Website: ulta-beauty
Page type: billing-address
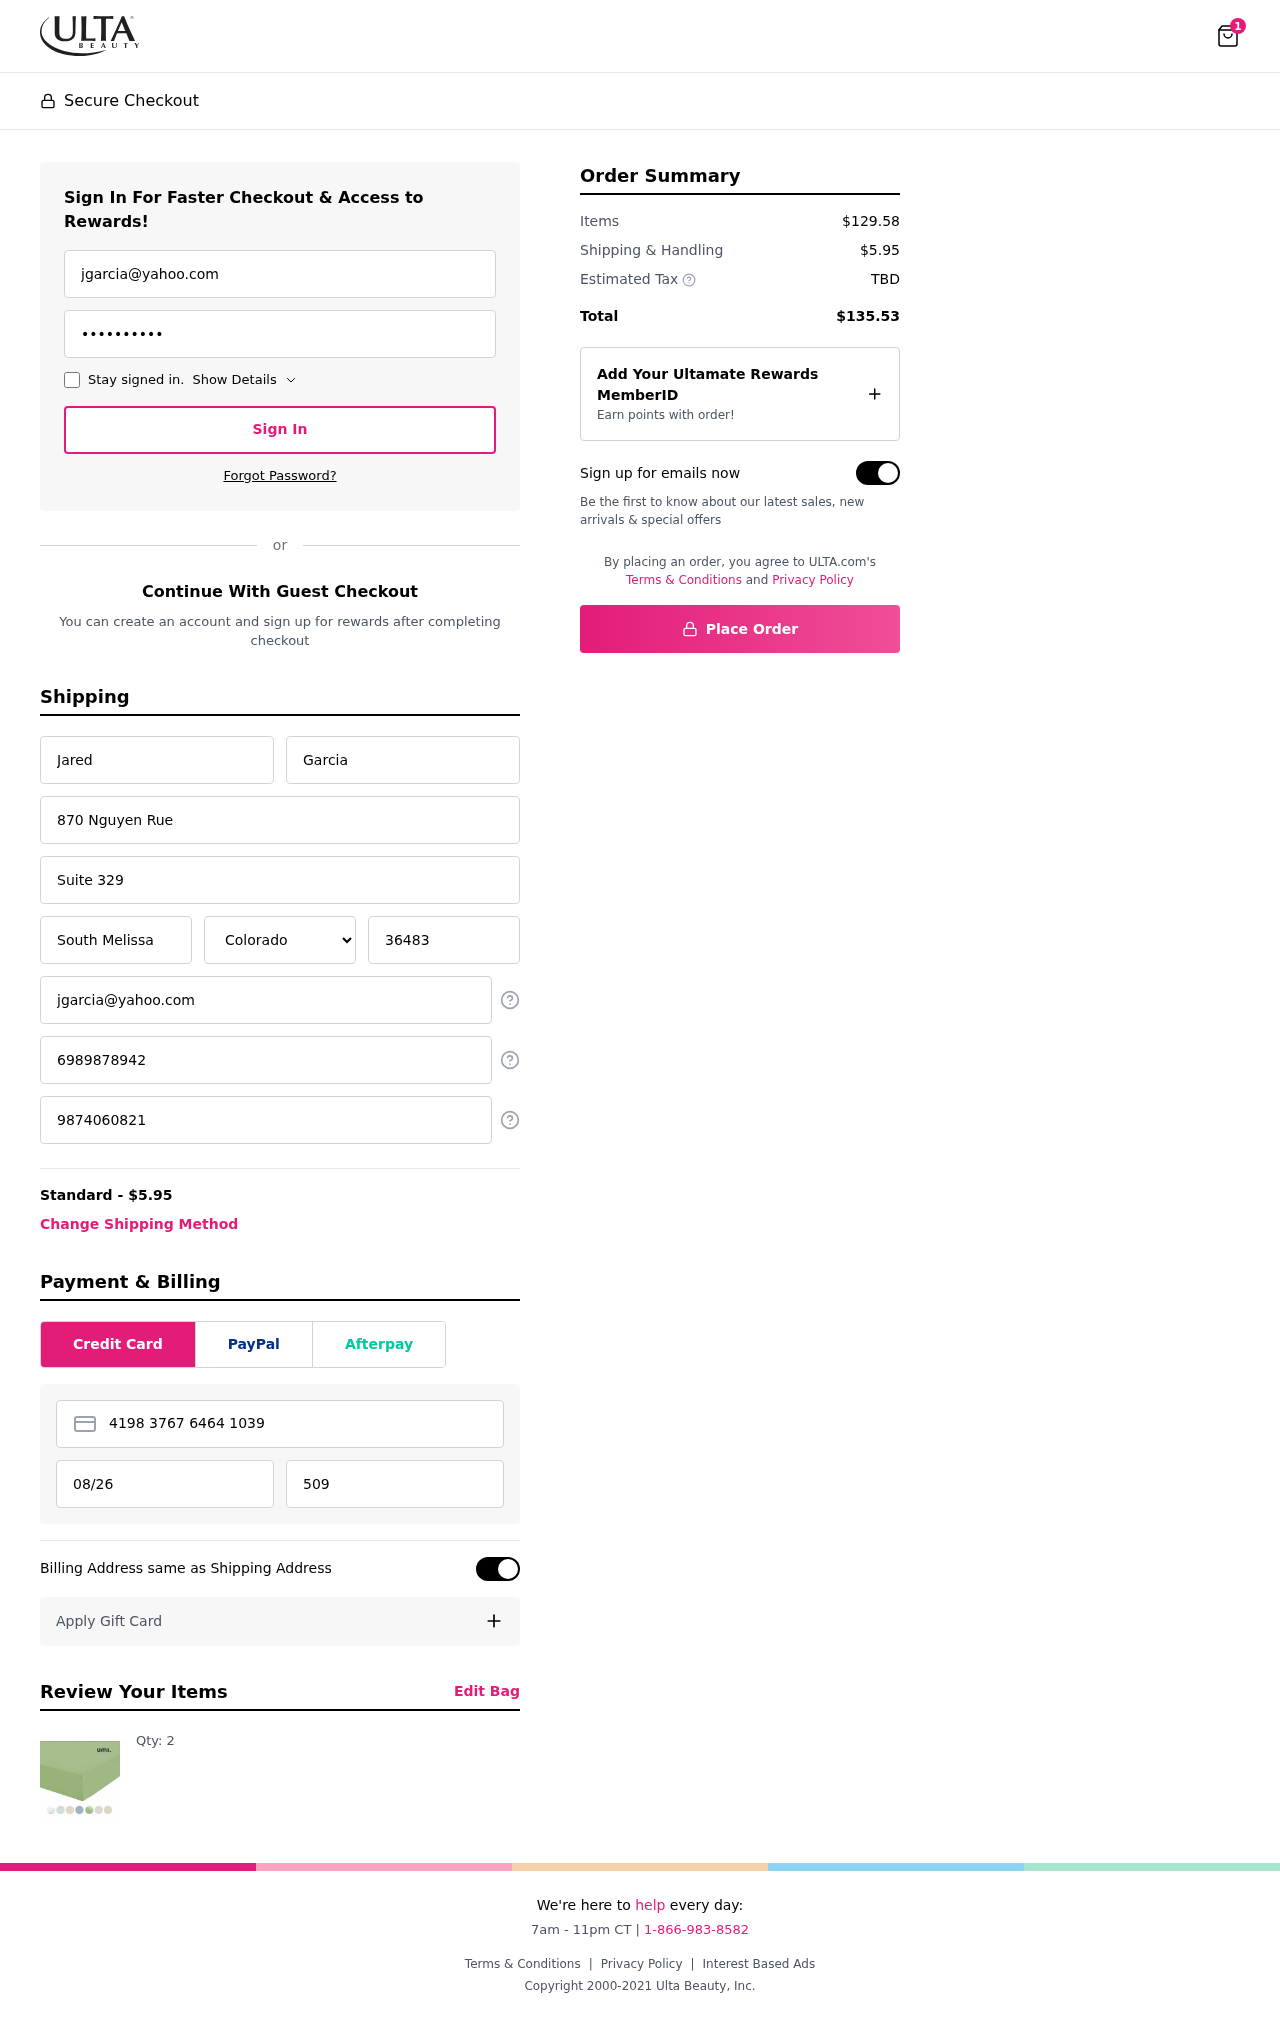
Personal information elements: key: PII_STATE
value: Colorado
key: PII_EMAIL
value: jgarcia@yahoo.com
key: PII_FIRSTNAME
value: Jared
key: PII_LASTNAME
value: Garcia
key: PII_STREET
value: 870 Nguyen Rue
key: PII_STREET2
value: Suite 329
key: PII_CITY
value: South Melissa
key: PII_POSTCODE
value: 36483
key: PII_PHONE
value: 6989878942
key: PII_ALT_PHONE
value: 9874060821
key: PII_CARD_NUMBER
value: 4198 3767 6464 1039
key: PII_CARD_EXPIRY
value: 08/26
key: PII_CARD_CVV
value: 509
Product elements: key: PRODUCT1_QUANTITY
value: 2
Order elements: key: ORDER_NUM_ITEMS
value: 1
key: ORDER_SHIPPING_COST
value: $5.95
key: ORDER_SUBTOTAL
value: $129.58
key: ORDER_TOTAL
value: $135.53